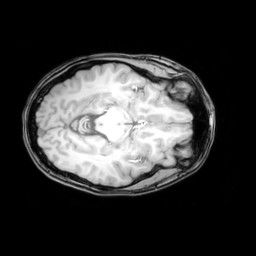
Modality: T1w
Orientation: axial
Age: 23
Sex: female
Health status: healthy
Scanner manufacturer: philips
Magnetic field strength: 3 T
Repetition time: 0.012 s
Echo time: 0.0037 s